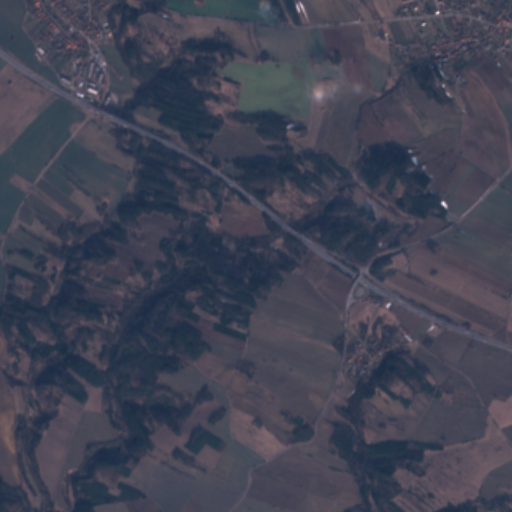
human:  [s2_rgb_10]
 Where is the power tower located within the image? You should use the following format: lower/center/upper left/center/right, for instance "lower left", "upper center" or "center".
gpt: There is no power tower in the image.